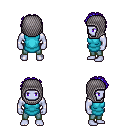
a pixel art fantasy rpg character, male body template, dark elf, purple skin, teal tunic, teal pants, blue curly afro hairstyle, chain hood, four views (front, back, left, right), 2x2 character sprite sheet, small pixel art, hard edges, no anti-aliasing